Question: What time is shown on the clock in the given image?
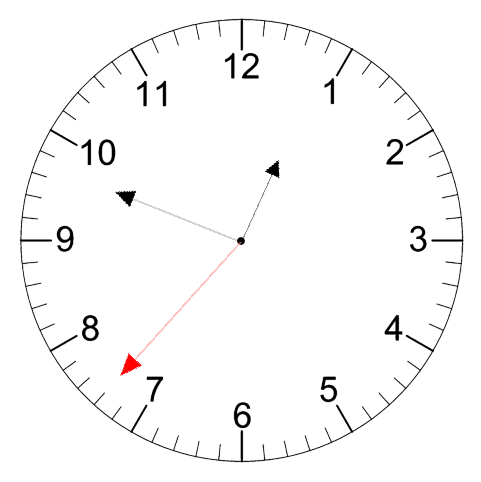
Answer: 12:48:37